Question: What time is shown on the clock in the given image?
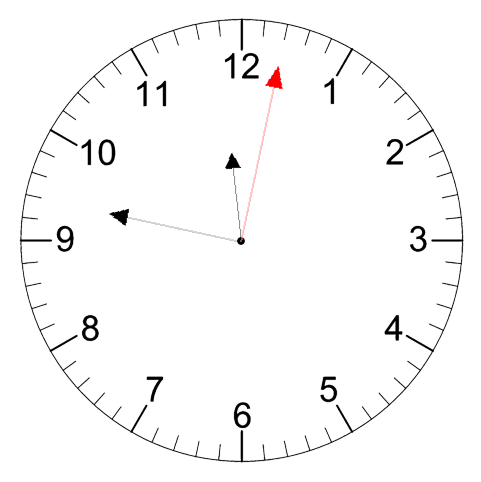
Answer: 11:47:02